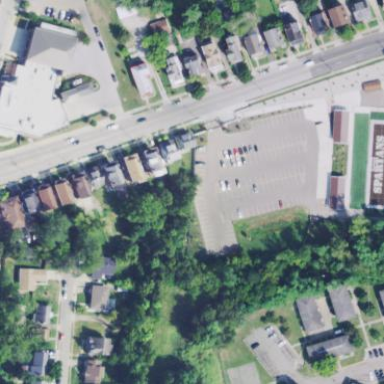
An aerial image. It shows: Parking area.